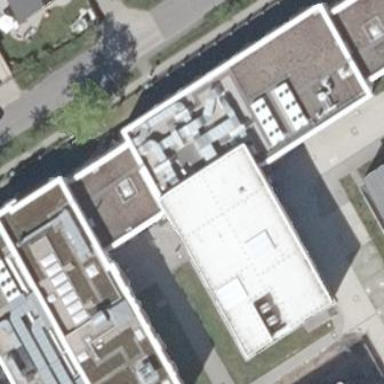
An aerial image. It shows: Office building.